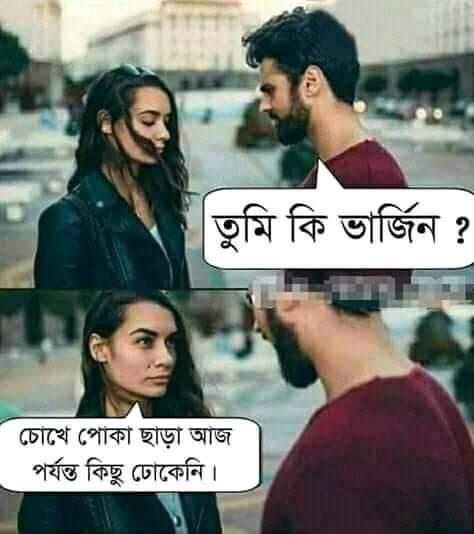
Caption: তুমি কি ভার্জিন ?  চোখে পোকা ছাড়া আজ পর্যন্ত কিছু ঢোকেনি ।
Label: hate